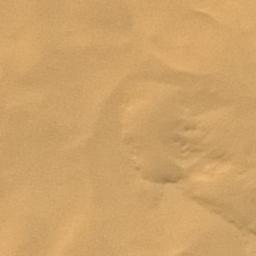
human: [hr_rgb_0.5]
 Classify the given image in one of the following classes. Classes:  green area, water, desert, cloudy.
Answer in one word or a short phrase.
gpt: desert